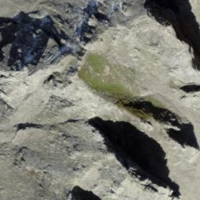
EUNIS habitat code: 48
Species observed at this site:
Saxifraga aizoides